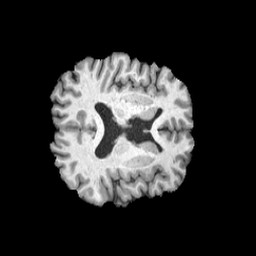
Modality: T1w
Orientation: axial
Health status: healthy